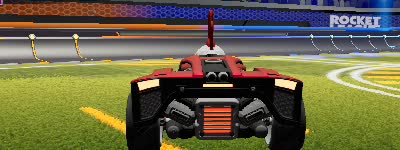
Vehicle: breakout